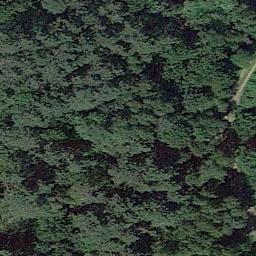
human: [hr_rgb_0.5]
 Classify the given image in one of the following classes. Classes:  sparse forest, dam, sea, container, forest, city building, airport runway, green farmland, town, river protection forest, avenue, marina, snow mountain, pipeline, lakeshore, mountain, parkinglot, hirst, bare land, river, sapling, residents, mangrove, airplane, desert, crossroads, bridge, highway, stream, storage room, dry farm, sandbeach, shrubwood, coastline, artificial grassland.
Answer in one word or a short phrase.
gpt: forest